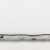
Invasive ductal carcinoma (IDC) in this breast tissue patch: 0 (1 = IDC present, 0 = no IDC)